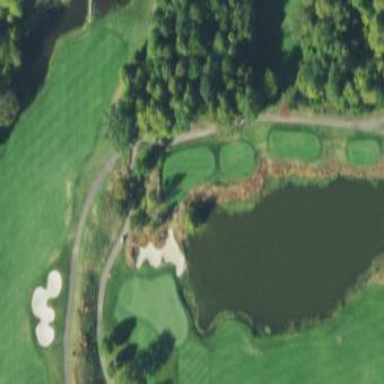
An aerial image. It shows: Picturesque scene of golf course with lateral water hazard.